Question:
I'm new to matlab, I have a image and i want to crop all the three circles and store them. My code works for single circle in an image. But fails to work when i have more circles in image.
My code:
'''
im=imread('D:\capture.png');
im_gray = rgb2gray(im);
BW = im2bw(im_gray, graythresh(im));
se = strel('disk',3);
bw2=imopen(BW,se);
bw2=~bw2;
s = regionprops(bw2, 'BoundingBox');
rectangle('Position', s.BoundingBox);
imCrop = imcrop(bw2, s.BoundingBox);
figure, imshow(imCrop);
'''
Any ideas about it?
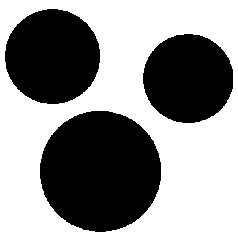
Answer: You almost have it working. Bear in mind that when you do 's.BoundingBox' by itself, you are only extracting the first circle. As such, I would recommend you make a cell array that stores the individual circles for each bounding box, then run a 'for' loop through all of your bounding boxes. As such, each element in your cell array would be a cropped circle. As such, try doing this:
'''
%// Your code
im=imread('D:\capture.png');
im_gray = rgb2gray(im);
BW = im2bw(im_gray, graythresh(im));
se = strel('disk',3);
bw2=imopen(BW,se);
bw2=~bw2;
s = regionprops(bw2, 'BoundingBox');
%// New code here
circles = cell(1,numel(s));
for idx = 1 : numel(s)
rect = s(idx).BoundingBox;
circles{idx} = imcrop(bw2, rect);
end
'''
---
'circles' will now be a cell array of cropped circles. To access the i circle, simply do:
'''
imCrop = circles{i};
'''
---
# Edit
From your comments, you want to detect the largest and smallest circles. This can easily be done by checking the 'Area' attribute from 'regionprops'. You would find the bounding box that generates the minimum and maximum areas. You would need to modify your 'regionprops' call to include the 'Area' flag. As such:
'''
s = regionprops(bw2, 'BoundingBox', 'Area');
[~,indMin] = min([s.Area]);
[~,indMax] = max([s.Area]);
circleSmall = circles{indMin};
circleLarge = circles{indMax};
'''
The above code will find the circles with the minimum and maximum area, then extract those corresponding circles, assuming you've run the code to extract all of those circles in that 'for' loop I wrote earlier. Bear in mind that I had to enclose 's.Area' in square braces. The reason why is because when you do this, you'll be able to extract all of the areas as a single array instead of a matrix with singleton dimensions, and 'min'/'max' can't work on something like that.